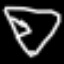
Label: diamond